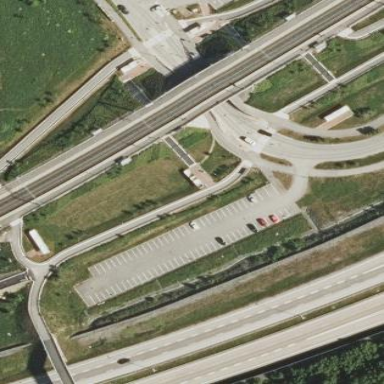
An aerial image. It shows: Asphalt platform for public transport and railway services.